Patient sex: M
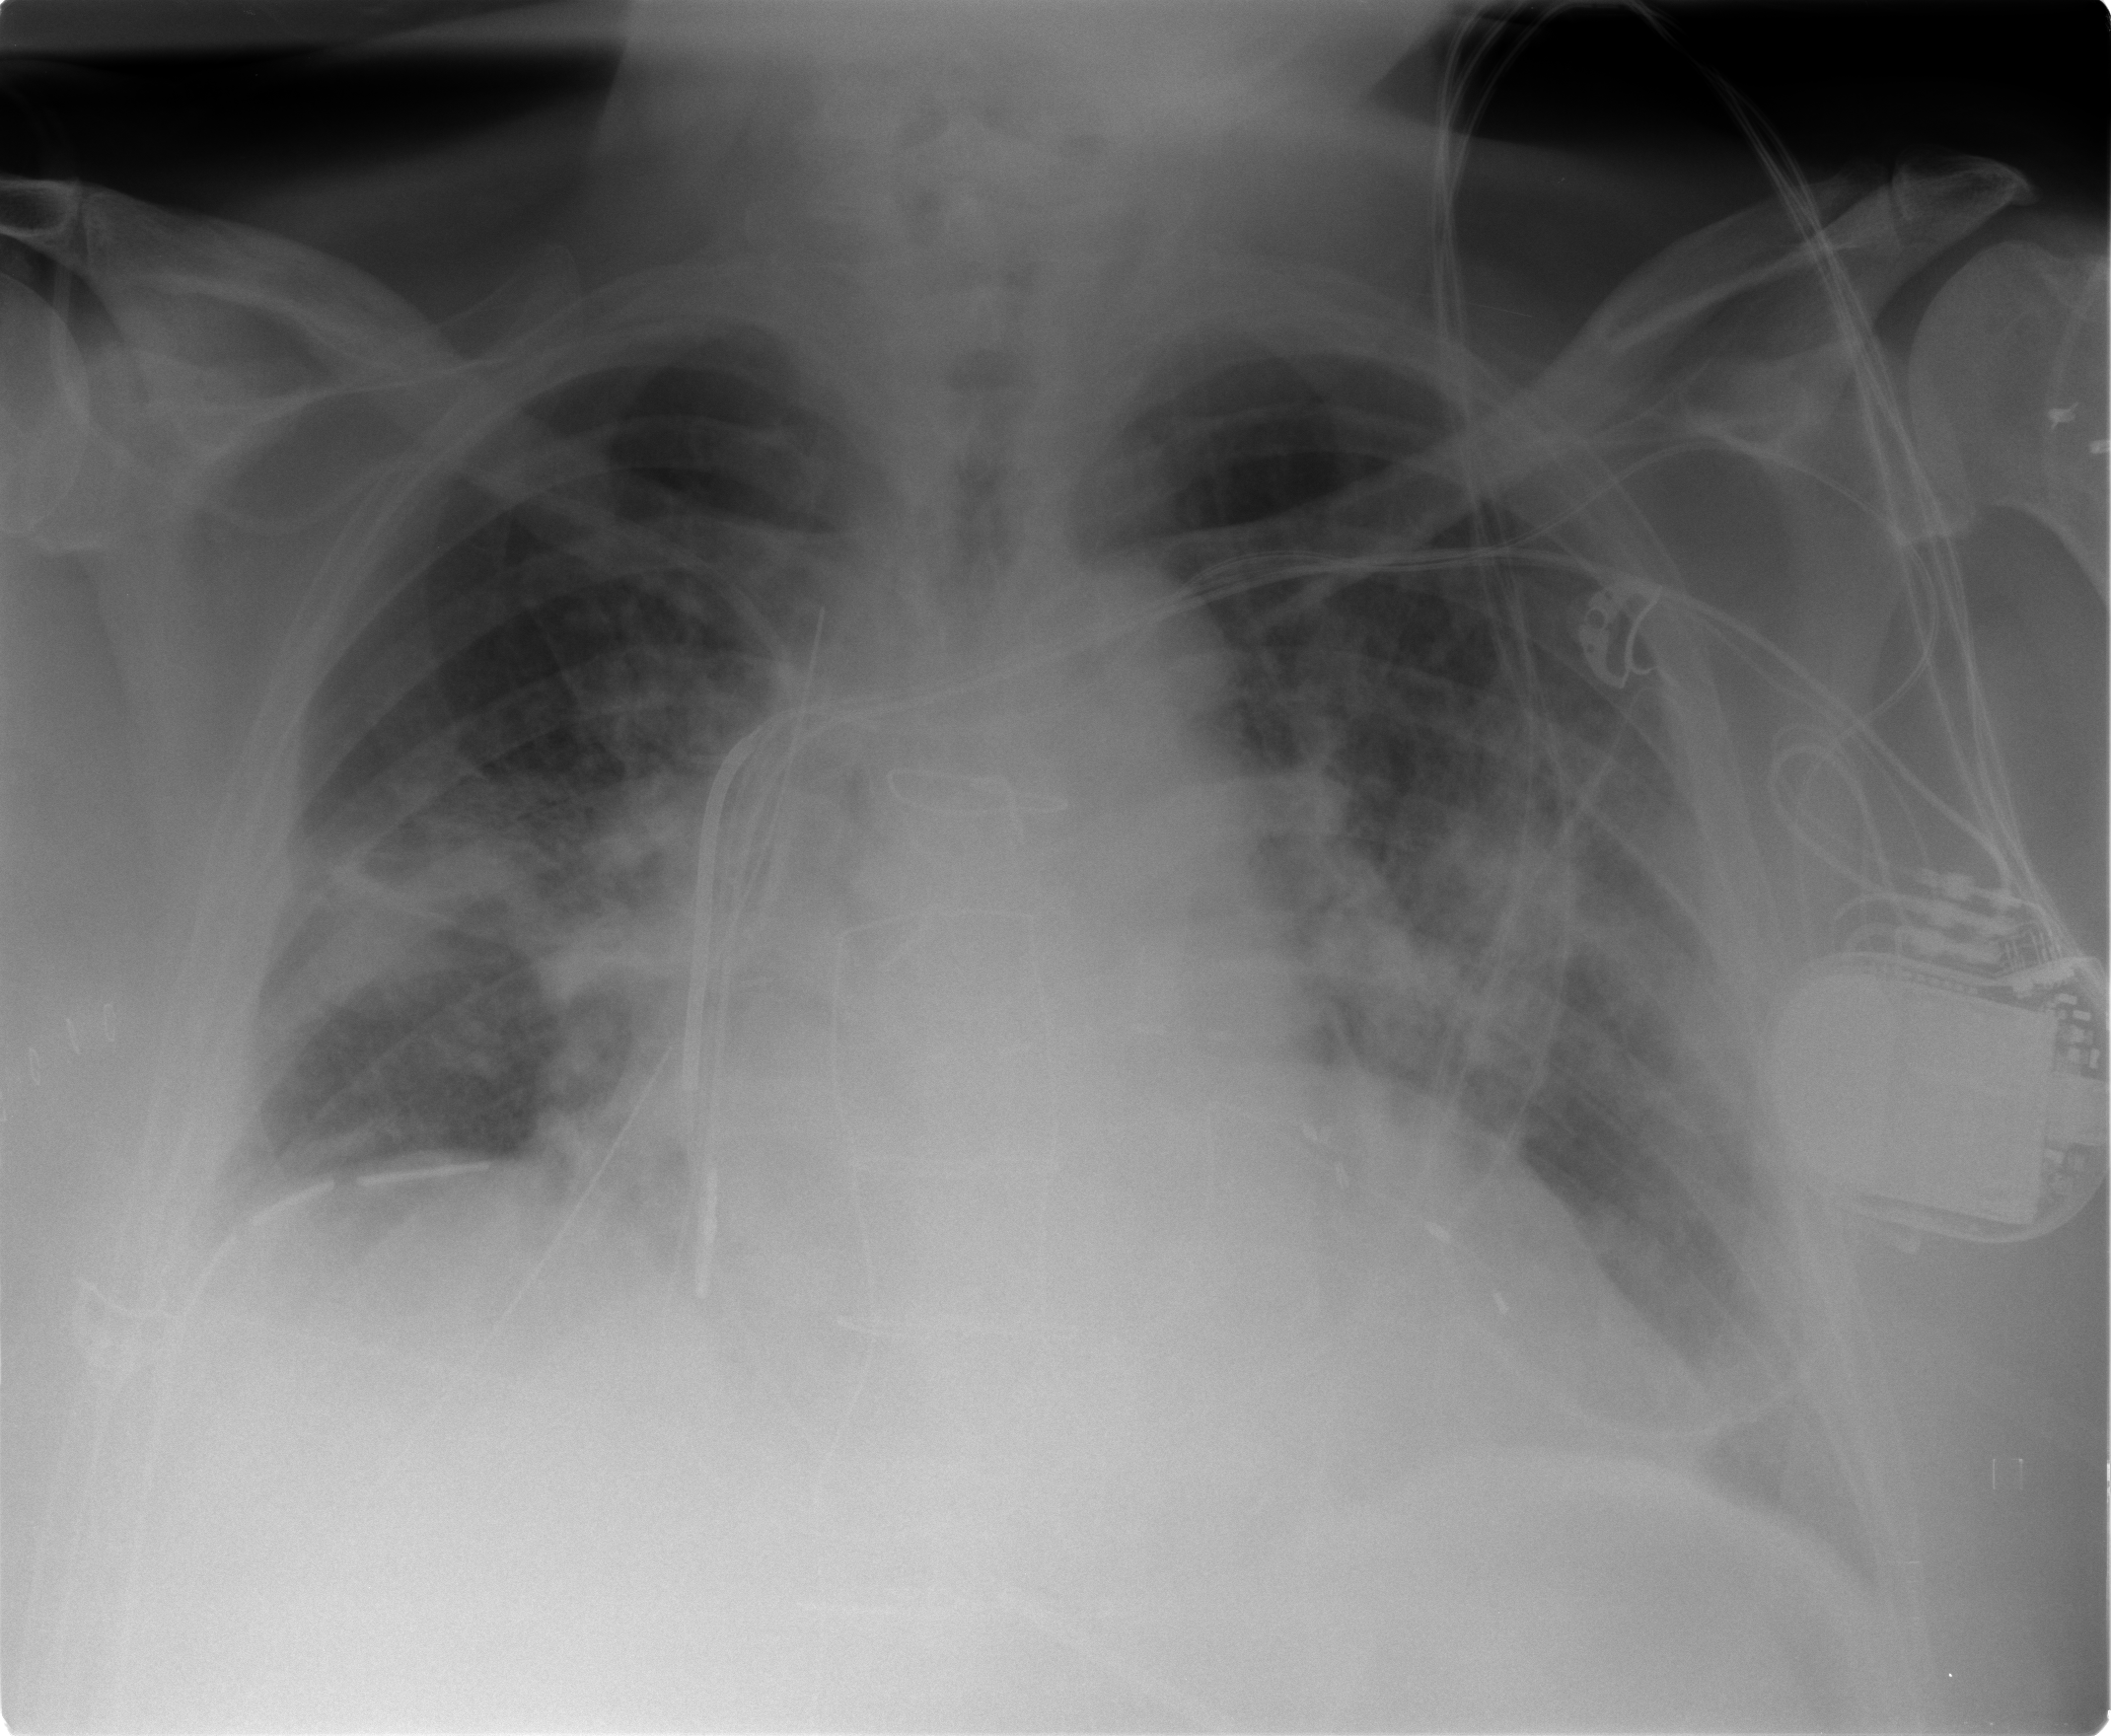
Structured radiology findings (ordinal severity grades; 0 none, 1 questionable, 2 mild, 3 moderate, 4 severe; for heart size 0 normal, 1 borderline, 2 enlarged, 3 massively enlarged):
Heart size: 2
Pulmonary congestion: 2
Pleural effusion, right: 2
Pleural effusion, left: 0
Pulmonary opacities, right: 2
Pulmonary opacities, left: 3
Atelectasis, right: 2
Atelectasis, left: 1